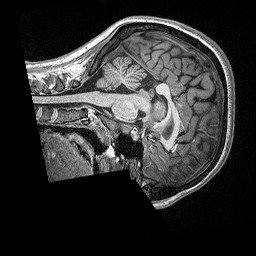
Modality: T1w
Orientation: sagittal
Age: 23
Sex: female
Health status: healthy
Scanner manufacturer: siemens
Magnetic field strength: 3 T
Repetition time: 2.3 s
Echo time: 0.00298 s